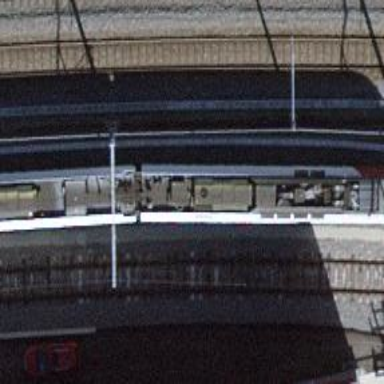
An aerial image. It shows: Railway yard with single rail track. The electrified track has contact line for power supply.